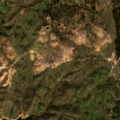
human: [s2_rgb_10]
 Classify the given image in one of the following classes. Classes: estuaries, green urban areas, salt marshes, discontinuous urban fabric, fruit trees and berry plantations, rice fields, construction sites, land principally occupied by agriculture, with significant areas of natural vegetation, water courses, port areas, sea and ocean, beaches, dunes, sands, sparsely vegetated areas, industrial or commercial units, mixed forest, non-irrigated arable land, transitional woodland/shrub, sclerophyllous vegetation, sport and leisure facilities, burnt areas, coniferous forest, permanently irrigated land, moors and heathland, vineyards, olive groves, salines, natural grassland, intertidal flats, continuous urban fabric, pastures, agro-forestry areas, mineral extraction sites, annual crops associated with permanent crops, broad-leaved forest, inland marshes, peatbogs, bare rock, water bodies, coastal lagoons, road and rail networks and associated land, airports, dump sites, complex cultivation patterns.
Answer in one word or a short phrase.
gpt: complex cultivation patterns, land principally occupied by agriculture, with significant areas of natural vegetation, agro-forestry areas, broad-leaved forest, transitional woodland/shrub